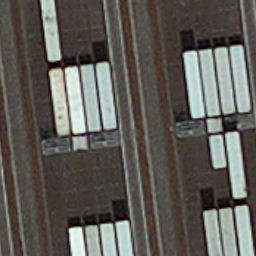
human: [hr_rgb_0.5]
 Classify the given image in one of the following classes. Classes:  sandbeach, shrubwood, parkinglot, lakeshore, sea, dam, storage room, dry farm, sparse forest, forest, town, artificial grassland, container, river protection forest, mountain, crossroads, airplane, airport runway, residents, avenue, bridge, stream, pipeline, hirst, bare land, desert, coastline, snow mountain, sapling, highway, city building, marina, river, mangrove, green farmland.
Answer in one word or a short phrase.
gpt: container